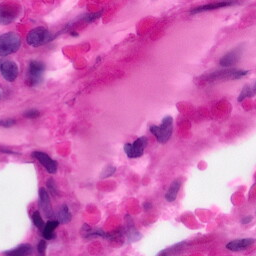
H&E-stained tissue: Pancreatic